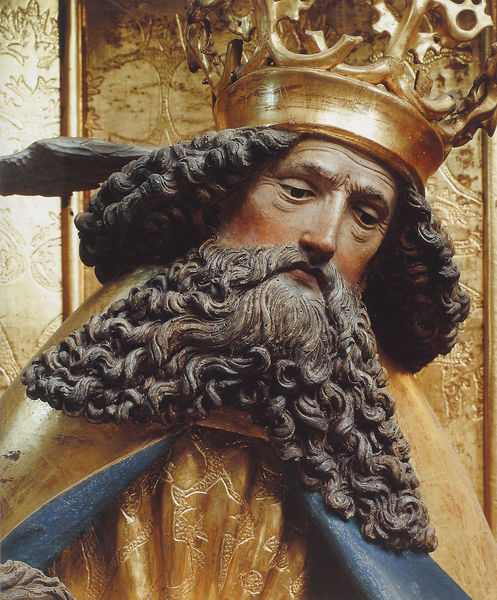
Titel: Hochaltar der Spitalkirche Heilig Geist
Standort: Latsch (im Vintschgau), Spitalkirche Heilig Geist (EU - I - Südtirol)
Schlagwörter: blau, flügel, gott, mann, umhang, ausschnitt, grau, haar, holz, kleid, mund, nase, blick, muster, bart, augen, falten, lang, stein, trauer, schauen, zweige, kirche, auge, gewand, gold, haare, lange haare, mantel, krone, locken, skulptur, statue, mauer, könig, robe, bildhauerei, foto, gravur, altar, stoß, schlüssel, heilig, gottvater, gekrönt